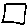
Label: square